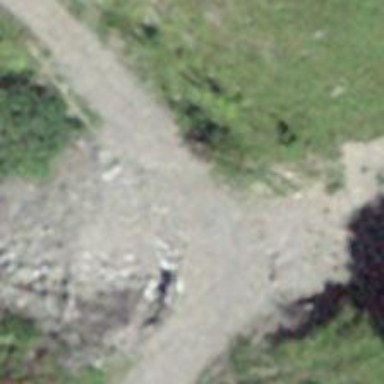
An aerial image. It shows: Track road passing over bridge with grade 4 track type.